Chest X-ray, PA view. Patient: 46 years old, sex M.
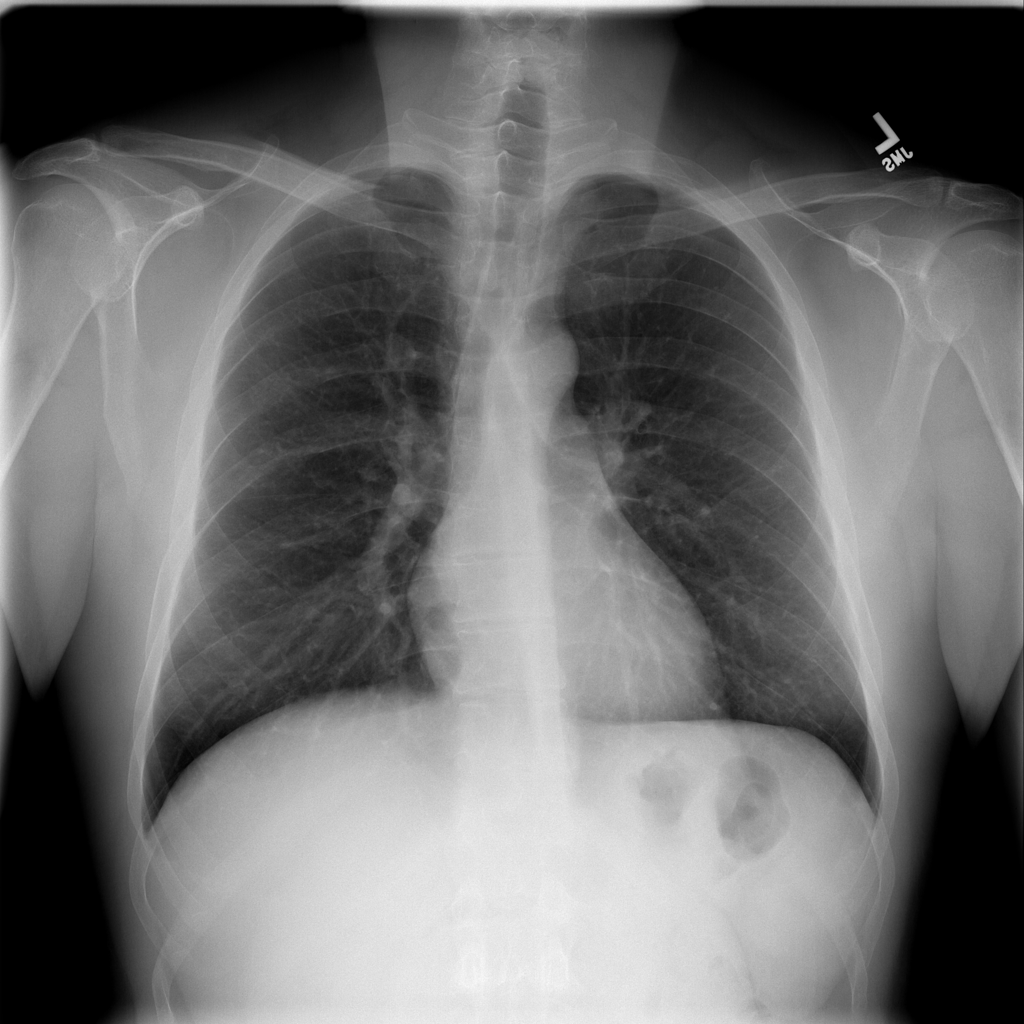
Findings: No Finding